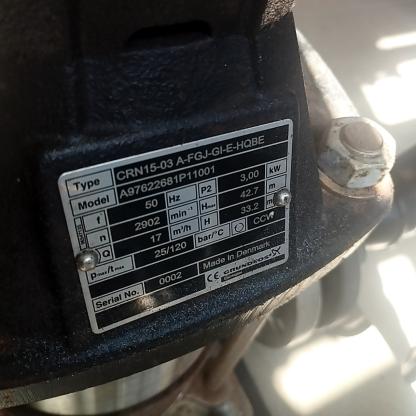
Klasa: tabliczka-znamionowa